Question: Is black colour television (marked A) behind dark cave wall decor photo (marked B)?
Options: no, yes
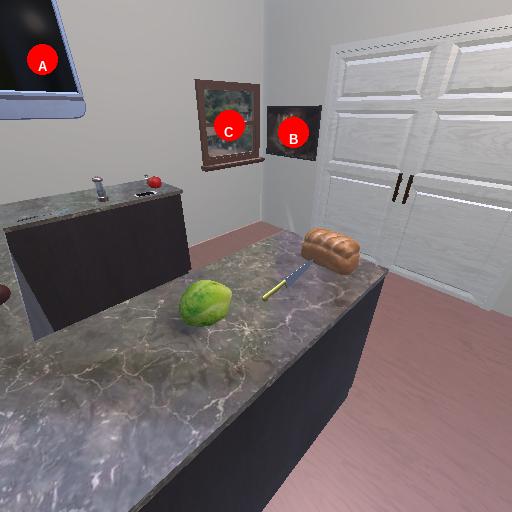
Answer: no